Field crop: tomato
Growth stage: 2
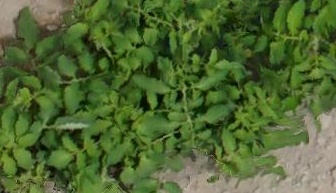
Species: tomato